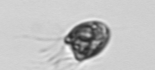
Label: Balanion